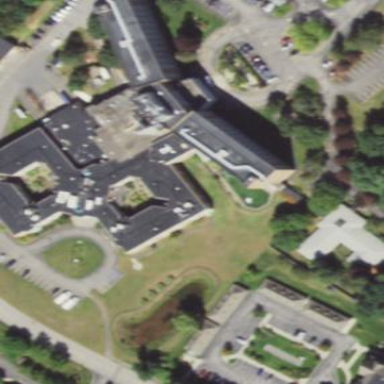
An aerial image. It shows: Building.